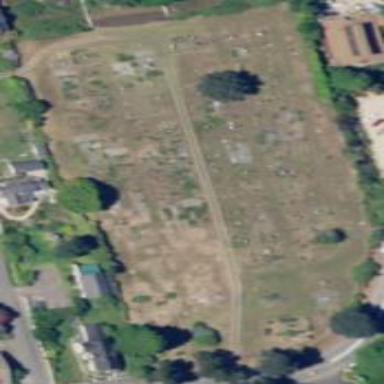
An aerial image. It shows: Cemetery.